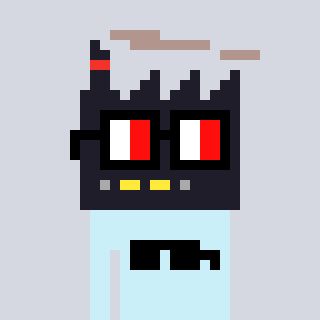
a pixel art character with square glasses with black frames and red eyes, a factory-shaped head and a cold-colored body on a cool background